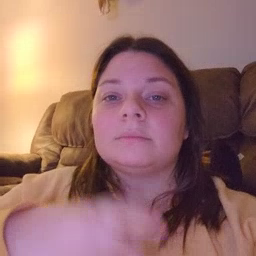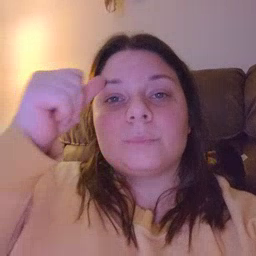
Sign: brother